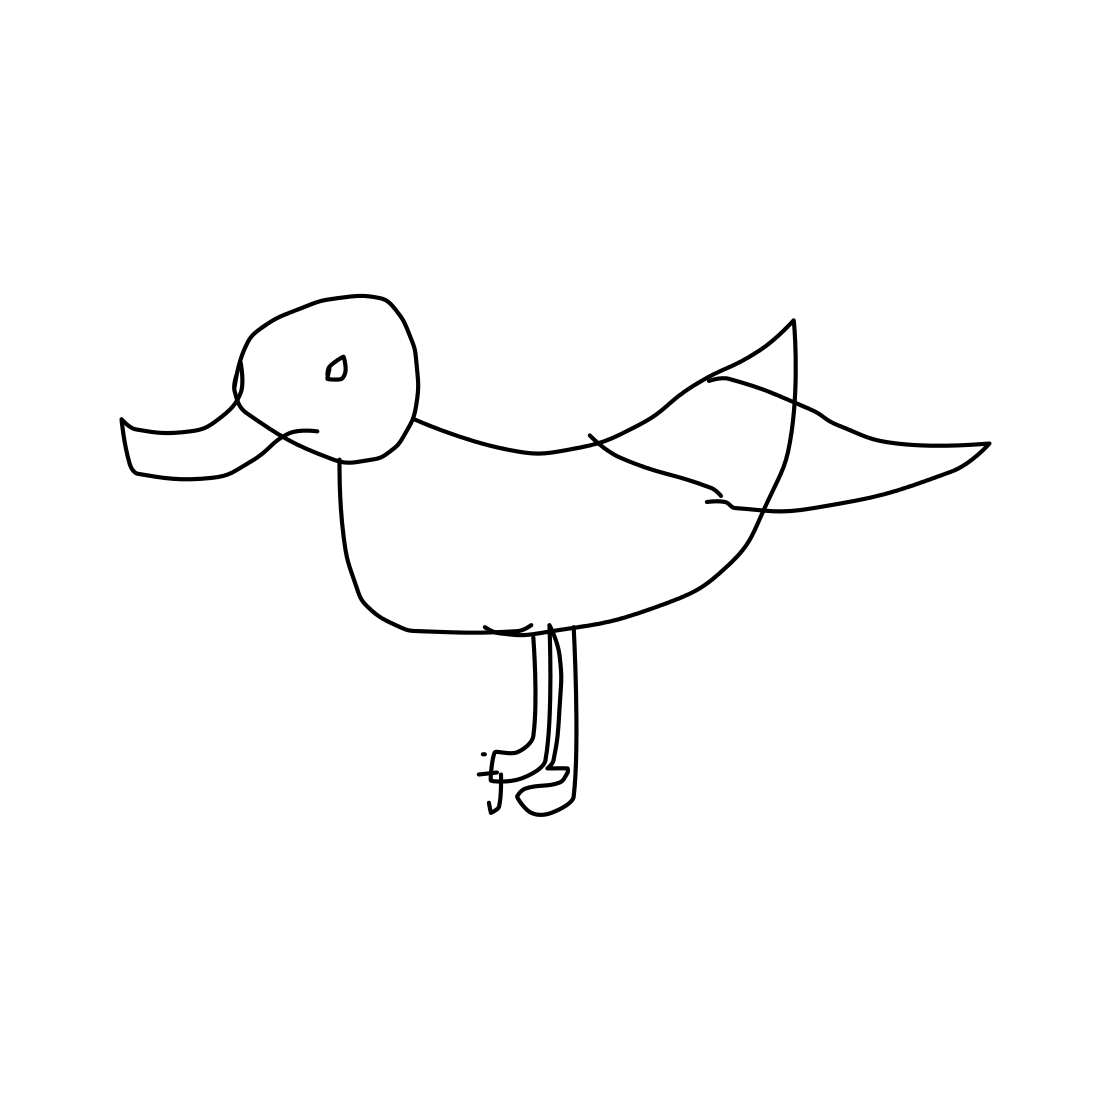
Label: duck